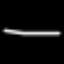
Label: line